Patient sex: M
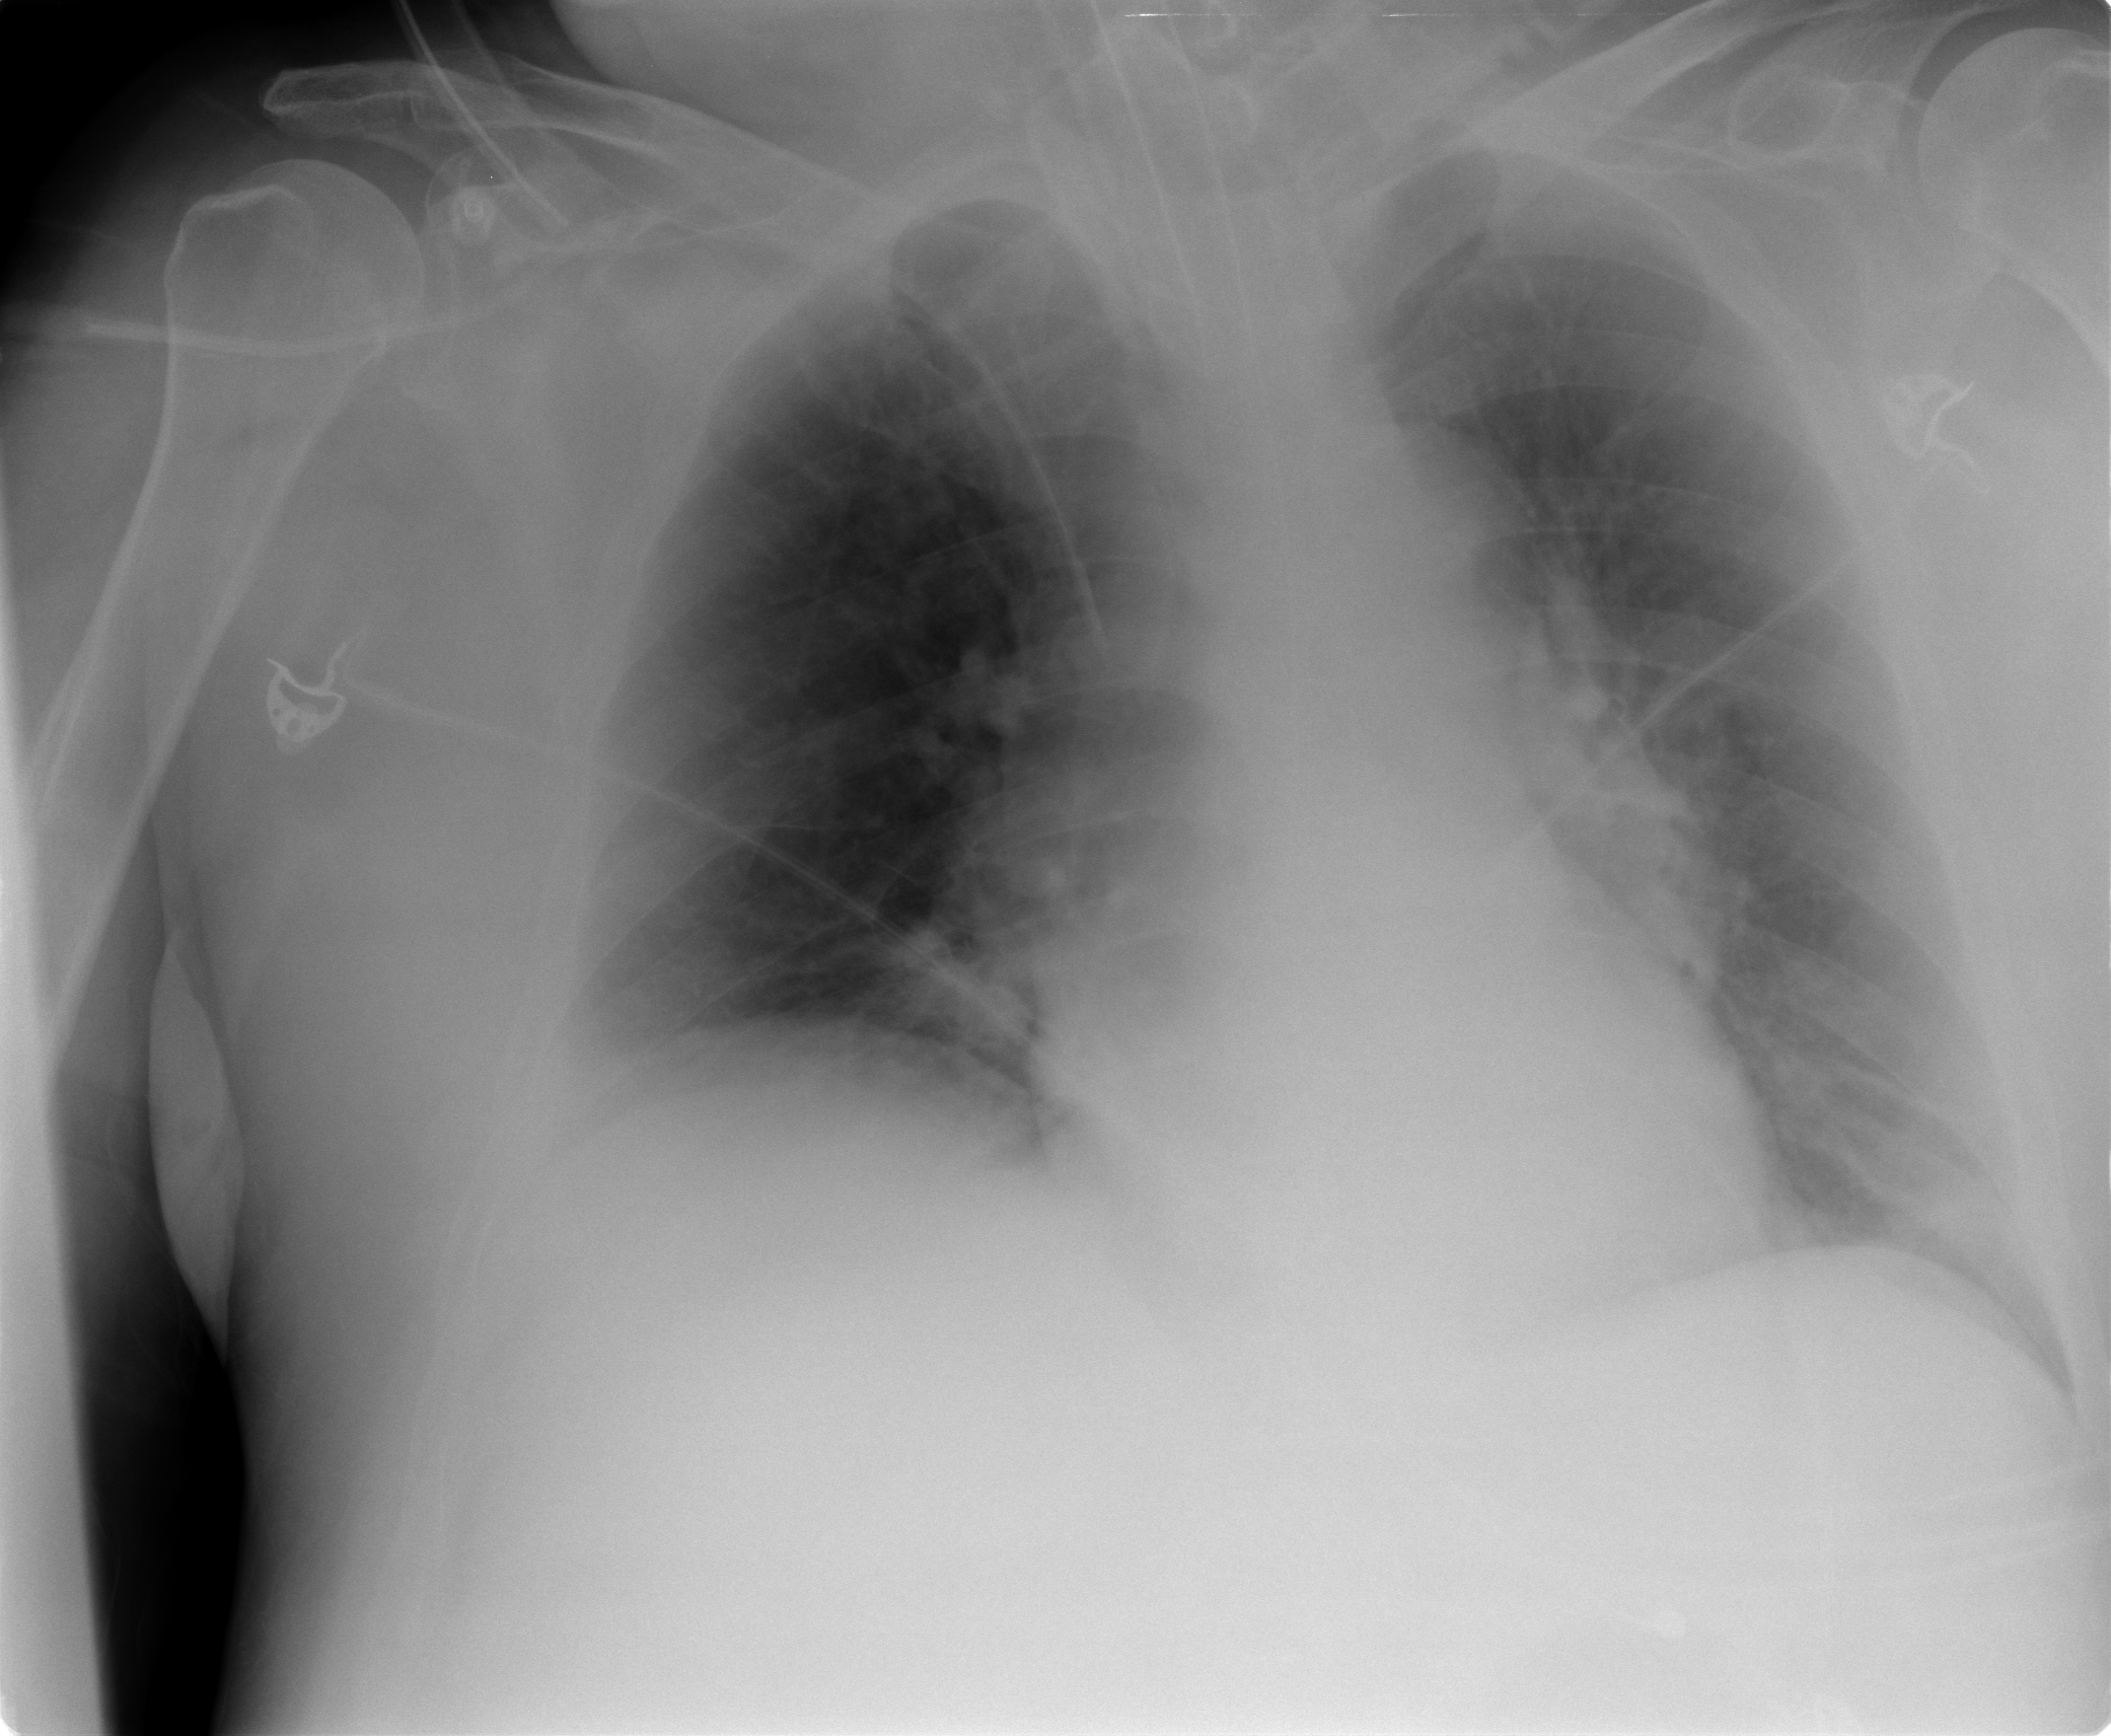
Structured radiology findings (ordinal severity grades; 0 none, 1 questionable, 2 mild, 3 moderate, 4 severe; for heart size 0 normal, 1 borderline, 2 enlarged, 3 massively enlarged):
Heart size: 0
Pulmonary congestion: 0
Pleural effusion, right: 0
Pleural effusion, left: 0
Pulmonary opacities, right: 1
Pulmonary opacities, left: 0
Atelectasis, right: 0
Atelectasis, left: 1